Question: In my application.html.erb file, I have:
'''
<div class="container">
<% flash.each do | type, message | %>
<div class="alert <%= flash_class(type) %>">
<button type="button" class="close" data-dismiss="alert" aria-label="Close">
<span aria-hidden="true">&times;</span></button>
<%= message %>
</div>
<% end %>
<%= yield %>
</div>
'''
I have the flash_class as a helper method:
'''
module ApplicationHelper
def flash_class(type)
case type
when :alert
"alert-error"
when :notice
"alert-success"
else
""
end
end
end
'''
Though what happens is the class isn't being appended in the HTML. When I create an error, the 'alert-error' class isn't added on:

Any ideas why that might be the case?
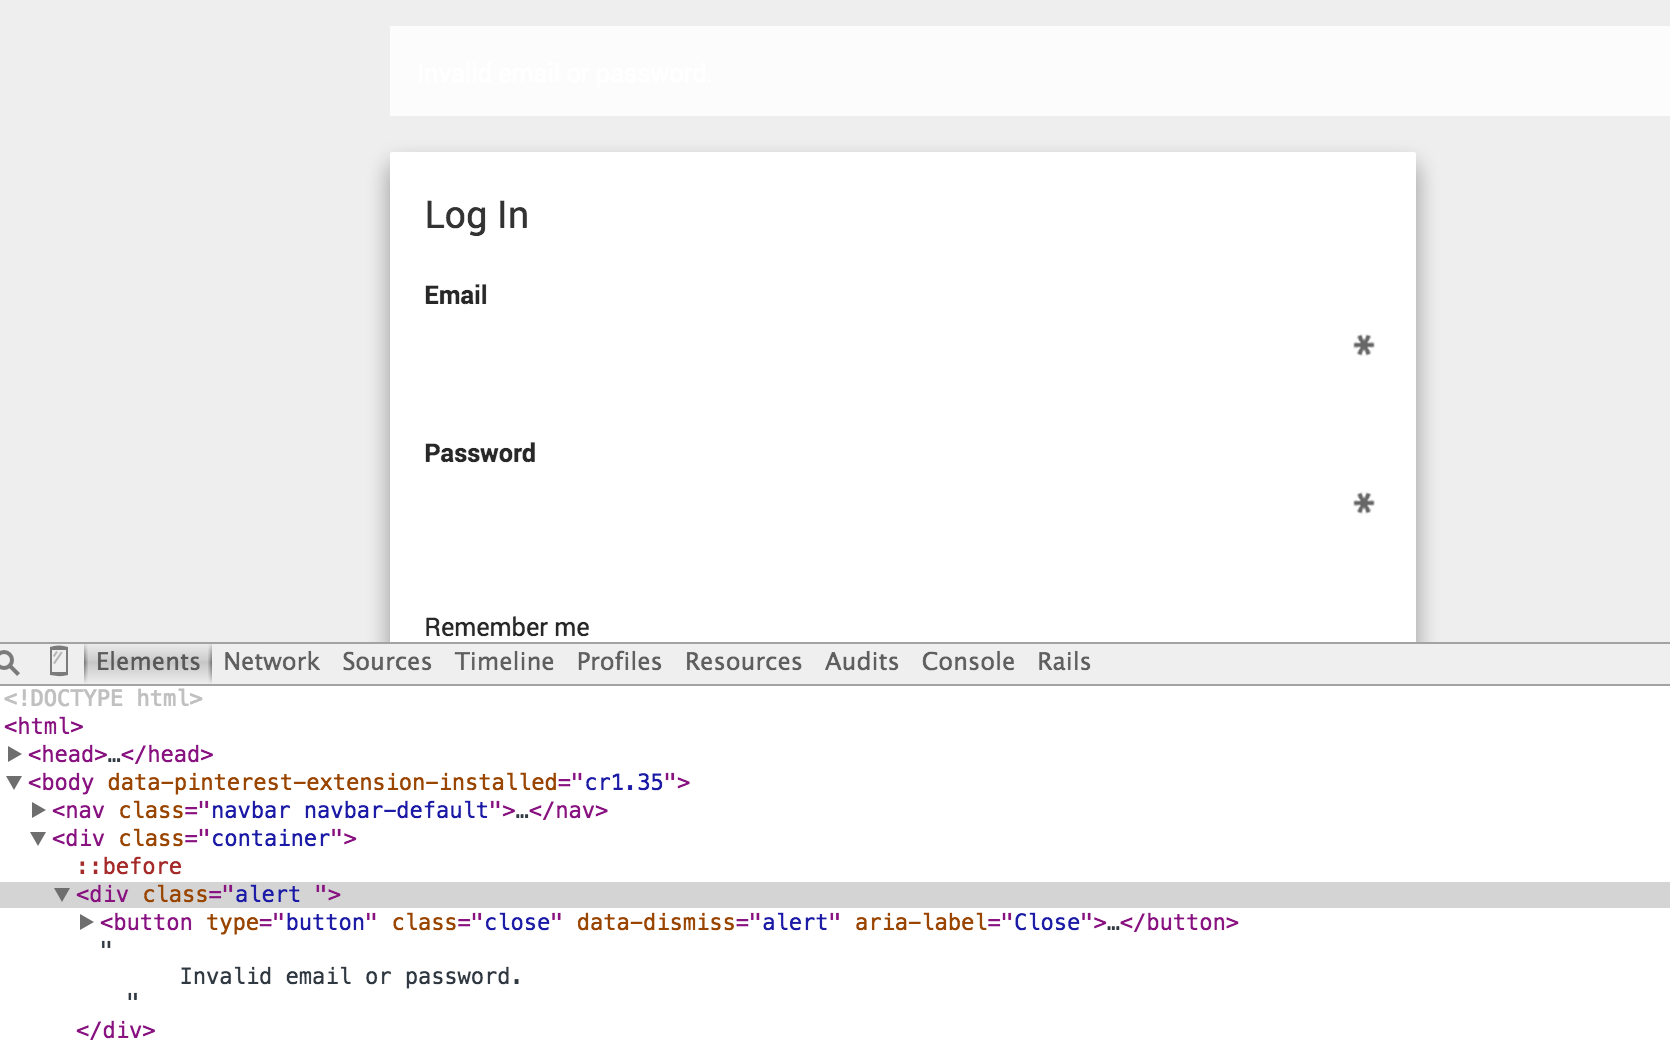
Answer: You might be sending in 'String' for type instead of 'Symbol' in the 'flash_class' method.
An easy fix would be calling 'type.to_sym' in the 'flash_class' helper method.